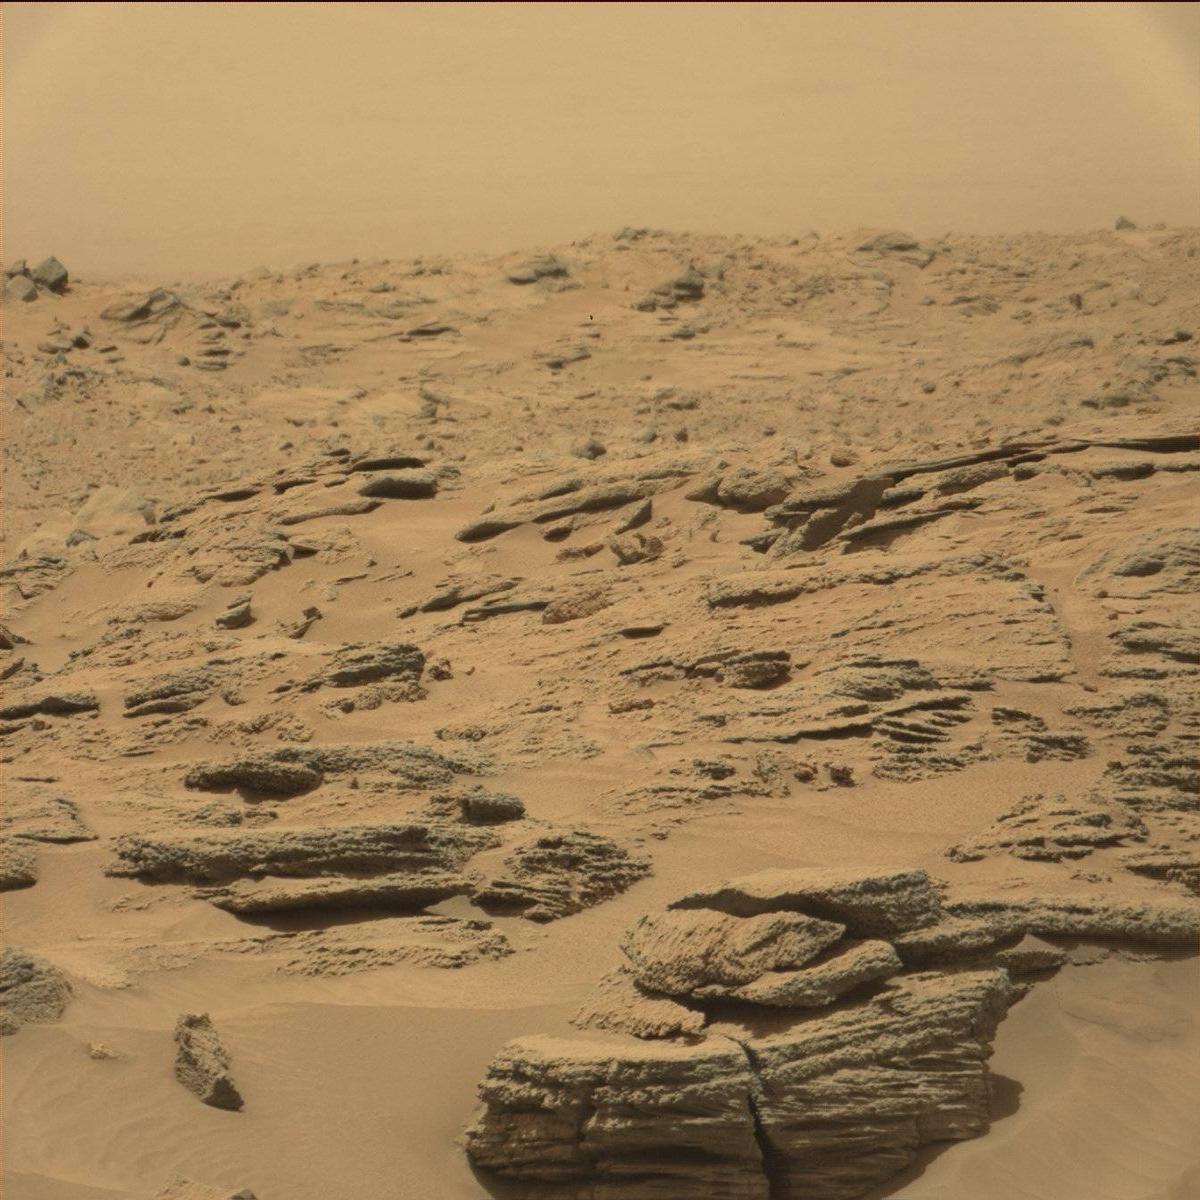
Terrain classes present: Bedrock, Ridge, Sand / Soil